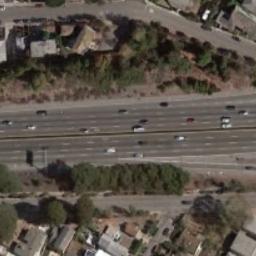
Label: freeway